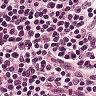
Metastatic tissue present: no